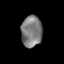
Tissue: prostate
Cell type: T cells
Senescence score: 0.2937
Nuclear area (px): 638
Mean DAPI intensity: 123.765